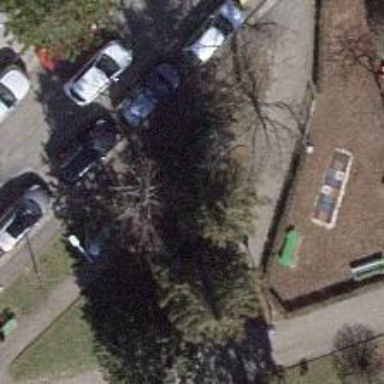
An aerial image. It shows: Bench for seating.